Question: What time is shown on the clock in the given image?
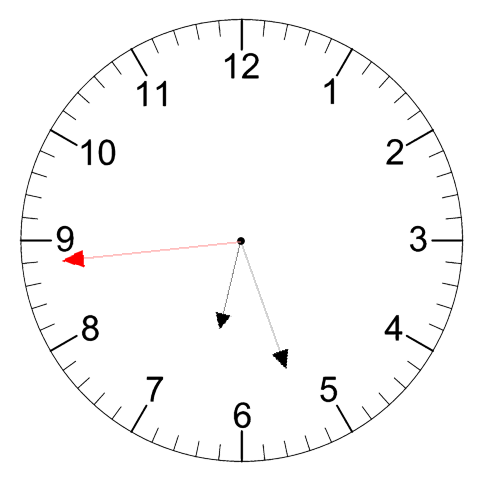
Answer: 06:26:44